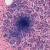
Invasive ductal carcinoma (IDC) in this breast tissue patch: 0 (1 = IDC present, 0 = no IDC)